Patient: sex F, age 54
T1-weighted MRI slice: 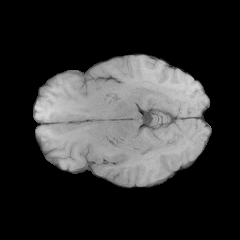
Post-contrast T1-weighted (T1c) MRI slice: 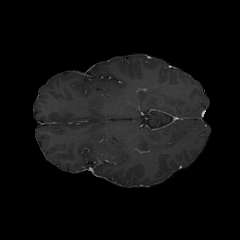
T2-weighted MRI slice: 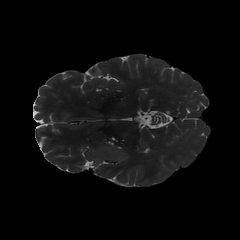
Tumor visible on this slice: yes
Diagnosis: Astrocytoma, IDH-wildtype
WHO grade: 3